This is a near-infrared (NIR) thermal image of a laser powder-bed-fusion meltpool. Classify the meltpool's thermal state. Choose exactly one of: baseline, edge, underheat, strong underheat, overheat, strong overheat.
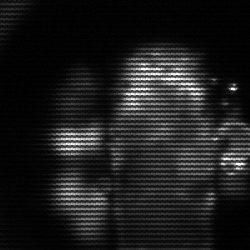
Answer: strong underheat